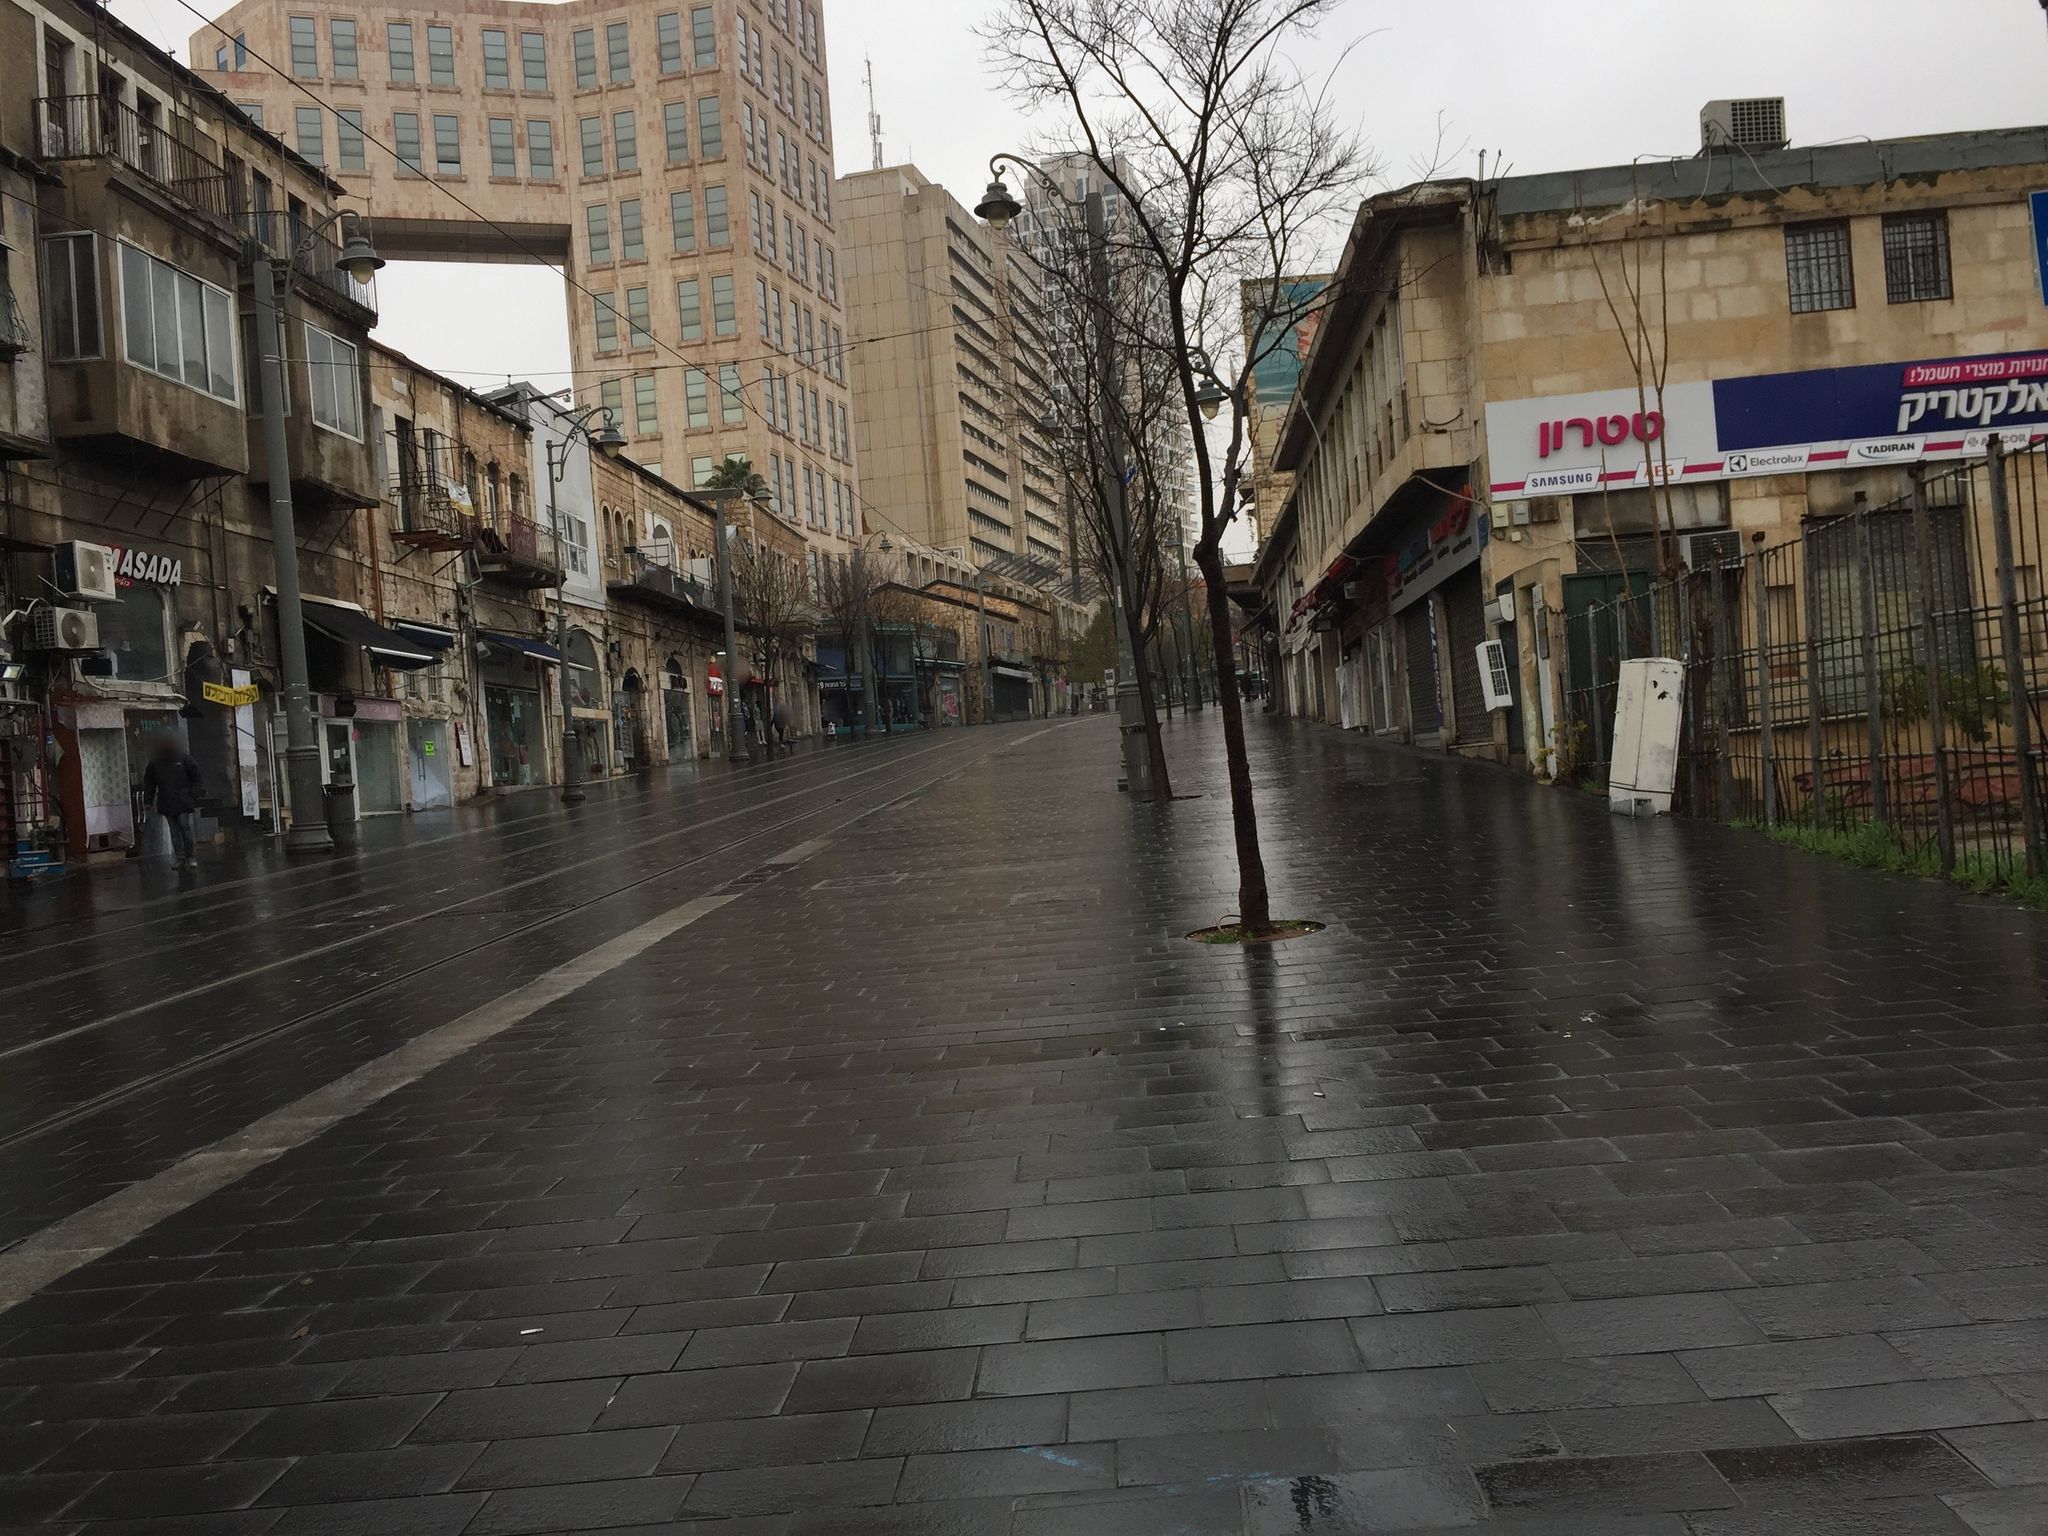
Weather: rainy
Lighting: day
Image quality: good
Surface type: walking surface
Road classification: footway, pedestrian, residential
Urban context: urban centre
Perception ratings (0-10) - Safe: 7.16, Lively: 9.29, Beautiful: 8.23, Boring: 3.11, Depressing: 6.6, Wealthy: 8.64